高三 · 计数

个变量的样本相关系数为 $r$, 那么下面说法中错误的有 ( )
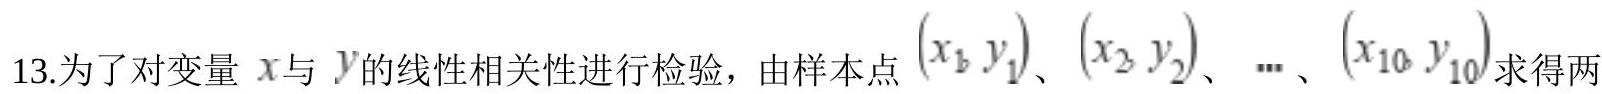
A. 列联表中 $\mathrm{c}$ 的值为 $30, \mathrm{~b}$ 的值为 35

B. 列联表中 $\mathrm{c}$ 的值为 $15, \mathrm{~b}$ 的值为 50

C. 根据列联表中的数据, 若按 $95 \%$ 的可靠性要求, 能认为“成绩与班级有关系”

D. 根据列联表中的数据, 若按 $95 \%$ 的可靠性要求, 不能认为“成绩与班级有关系”
答案: ABC
解析: 若所有样本点都在直线 $y=-2 x+1$ 上, 且直线斜率为负数, 则 $r=-1, \mathrm{~A} 、 \mathrm{~B}$ 选项均错误;若 $\mid y$ 越大, 则变量 $x$ 与 $y$ 的线性相关性越强, $\mathrm{C}$ 选项正确, D 选项错误.